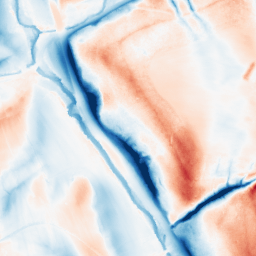
Category: classical
Decomposition family: gaussian_anisotropic
Decomposition parameters: sigma_x: 20
sigma_y: 2
Upsampling method: quintic
Upsampling parameters: scale: 8
Upsampling scale: 8